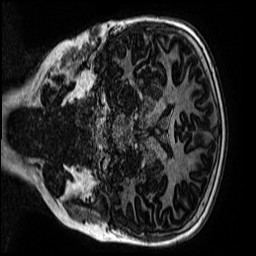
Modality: MP2RAGE
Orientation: coronal
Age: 9
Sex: female
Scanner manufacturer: siemens
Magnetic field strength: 3 T
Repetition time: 4 s
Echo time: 0.00299 s